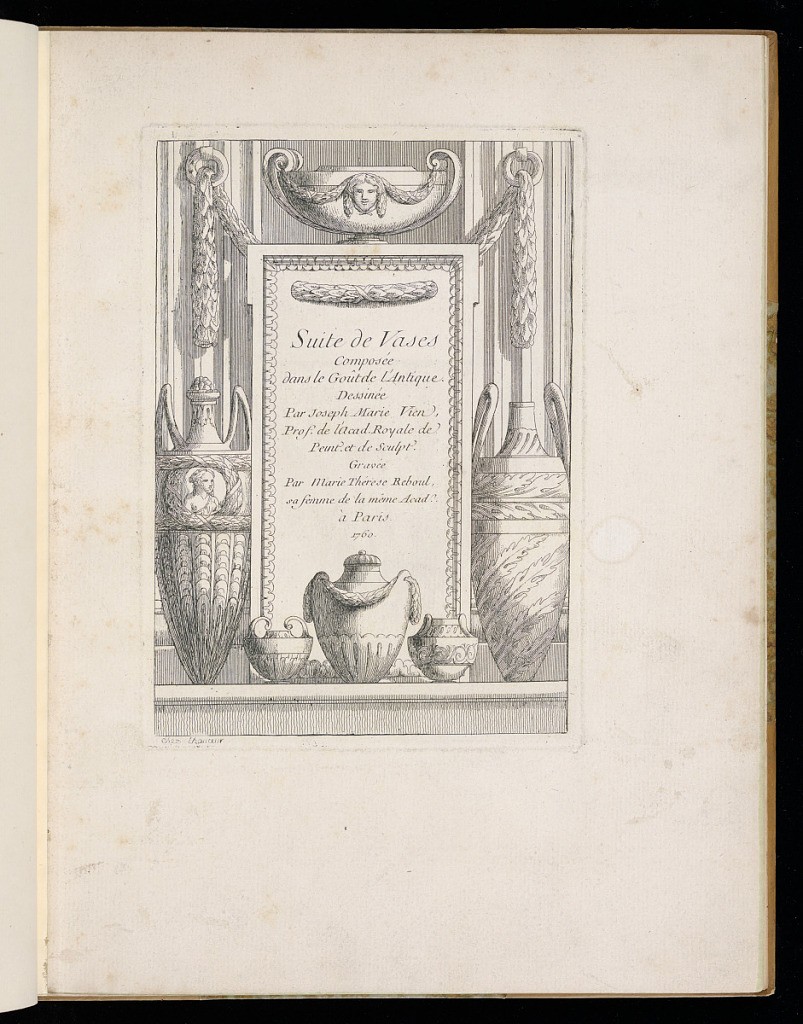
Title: Title Page
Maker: Joseph Marie Vien, French, 1716–1809
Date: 1760
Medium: Etching on laid paper
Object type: Print
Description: Title page of the Suite de Vases. The title is printed on a large rectangular plaque in the center of the page. The plaque is punctured by two holes at the top, through which is threaded a draping garland. On top of the plaque is a cup-shaped vase with two scroll handles, decorated with a closed-eye mascaron and festoon. The plaque is set on a ledge with five other vases: two tall amphora, one on either side of the plaque, and three shorter vases in front. The plate indicates it was made "chez lhauteur" but is not signed or numbered.